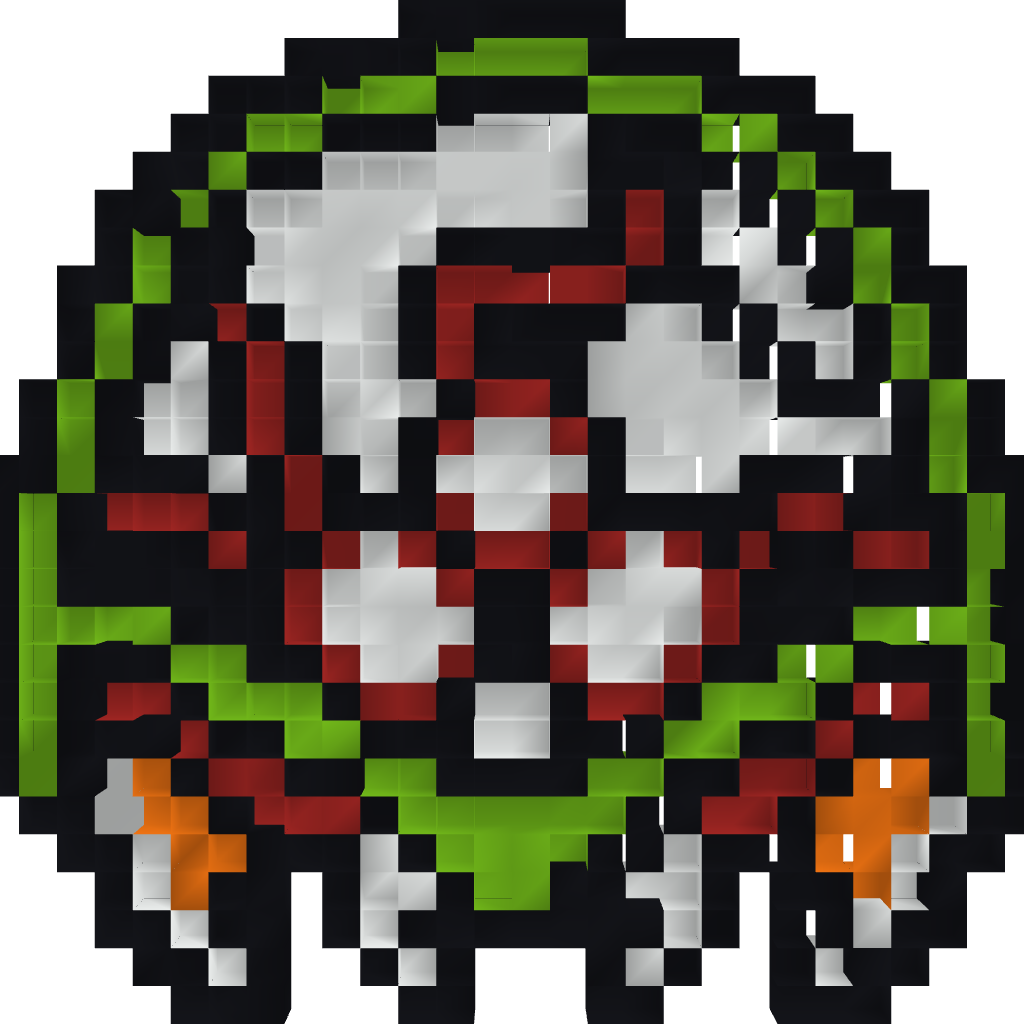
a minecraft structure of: Metroid